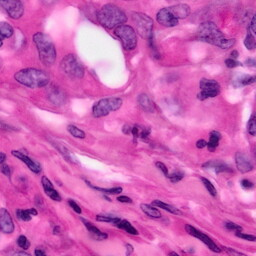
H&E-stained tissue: Pancreatic